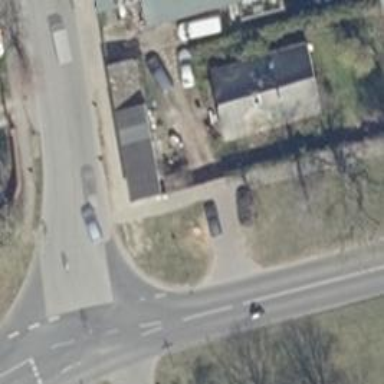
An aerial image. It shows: Sidewalk along the footway.